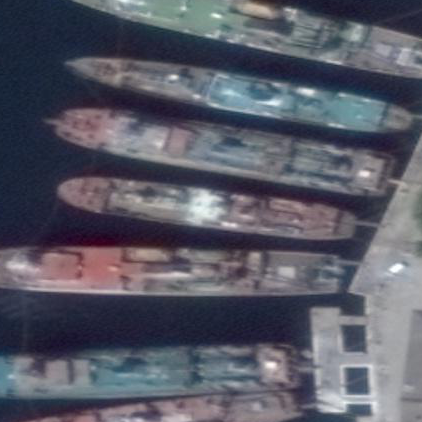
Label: civil